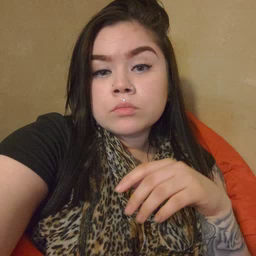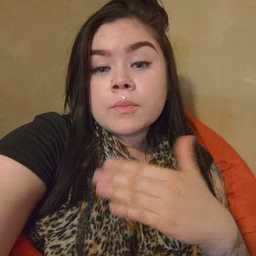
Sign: thankyou